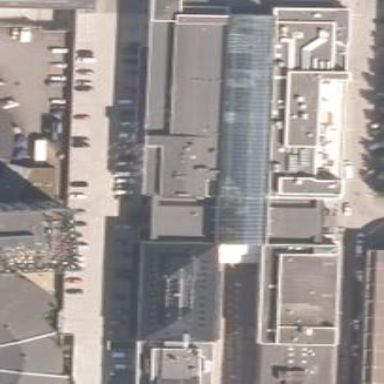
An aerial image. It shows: Retail building which is mall.